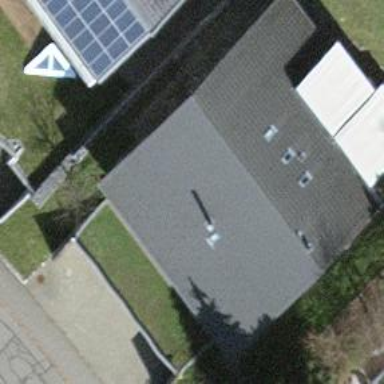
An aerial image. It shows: Solar photovoltaic panel generator located on building's roof.